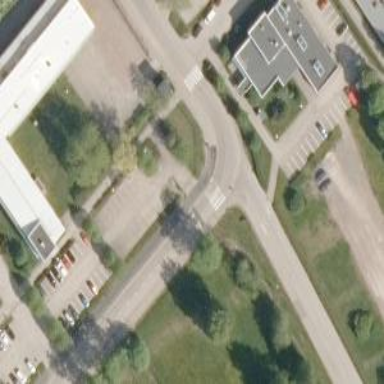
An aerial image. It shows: Uncontrolled crossing on the road.